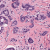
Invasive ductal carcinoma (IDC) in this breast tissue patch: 1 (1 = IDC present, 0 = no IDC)